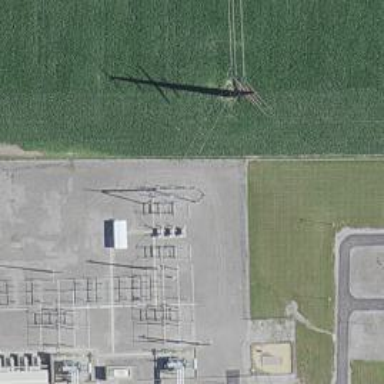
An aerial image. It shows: Switch used for power control.